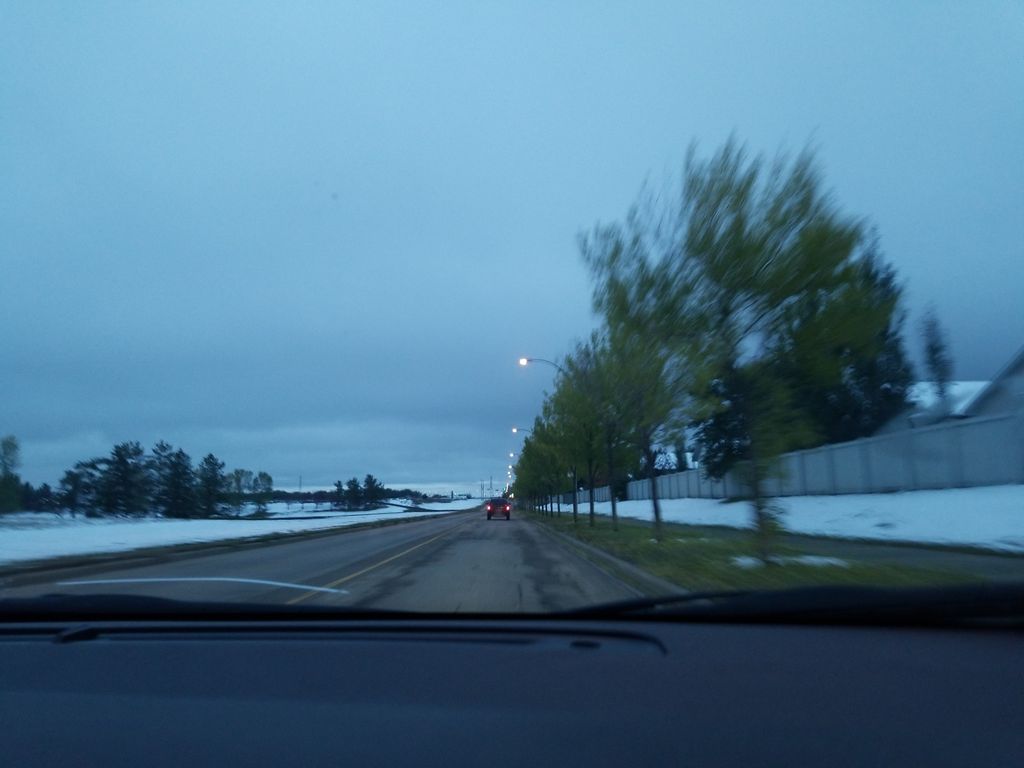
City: edmonton